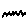
Label: zigzag